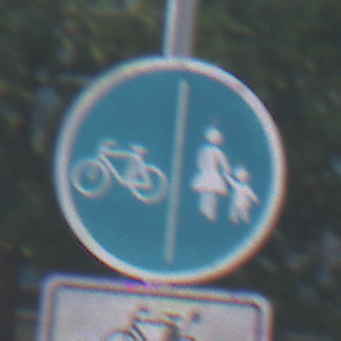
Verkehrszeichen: GetrennterRadUndGehwegRadwegLinks
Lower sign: EinspurigeFahrzeugeFrei6
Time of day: MorningAfternoon
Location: Outdoor (Urban)
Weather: Clear
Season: NotSpecified
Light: Natural